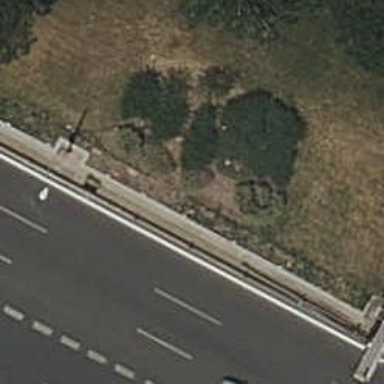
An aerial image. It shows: Jersey barrier made of concrete.